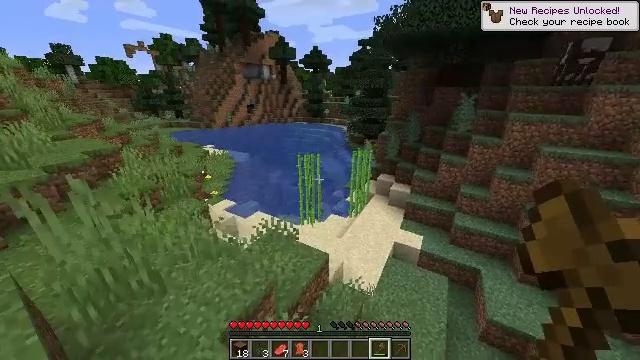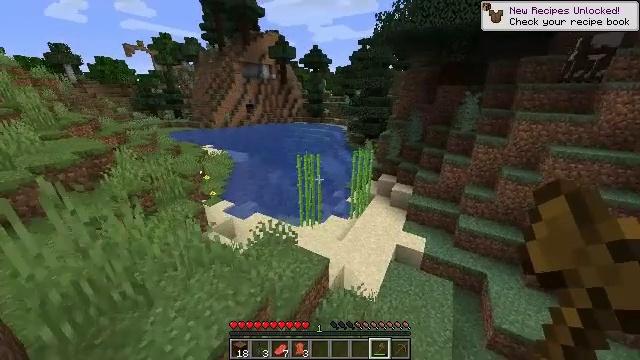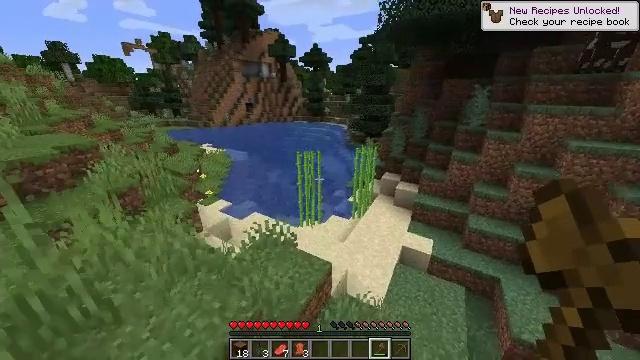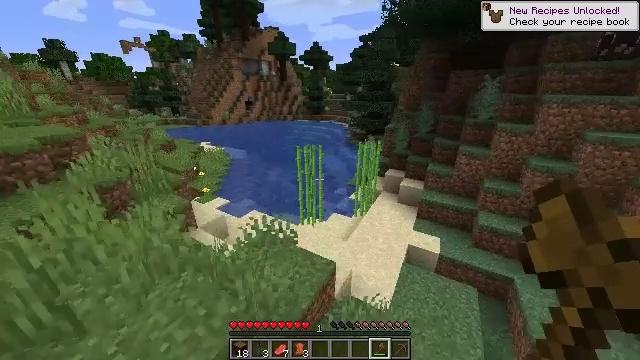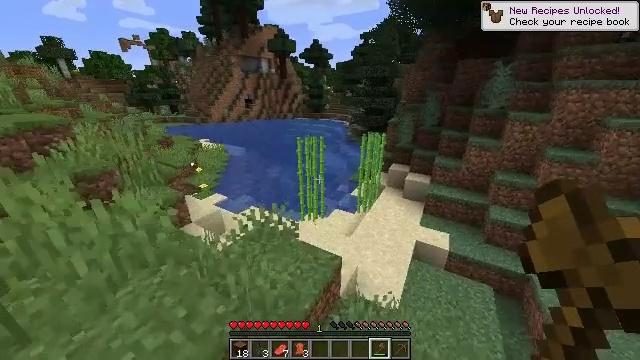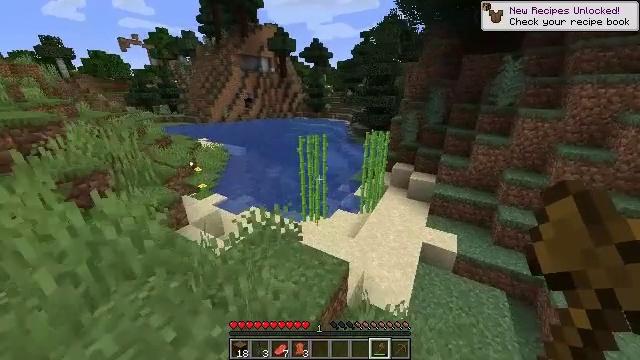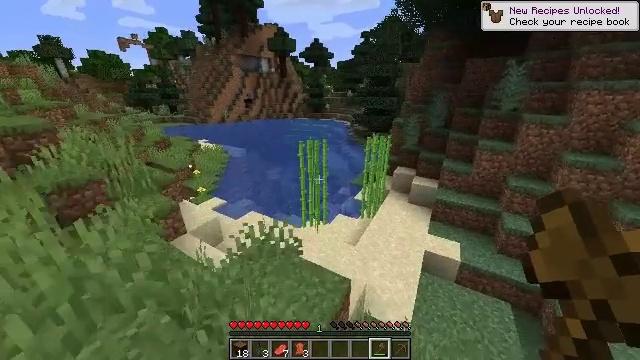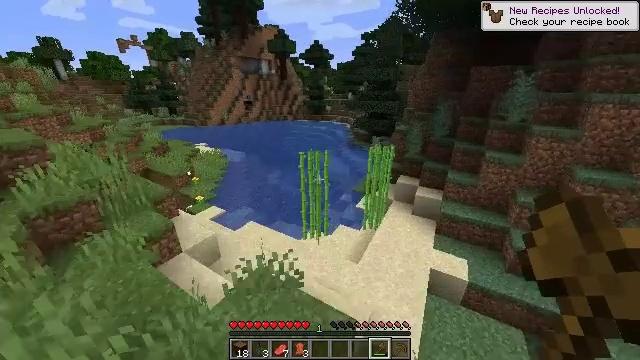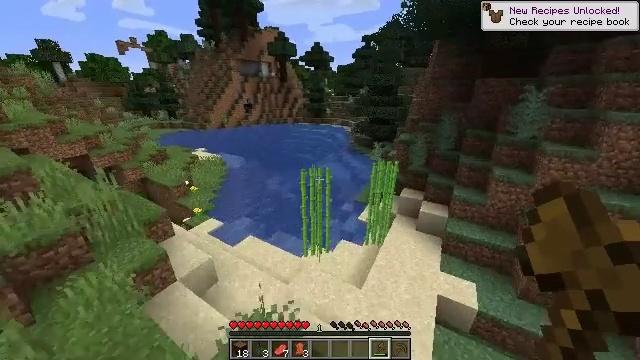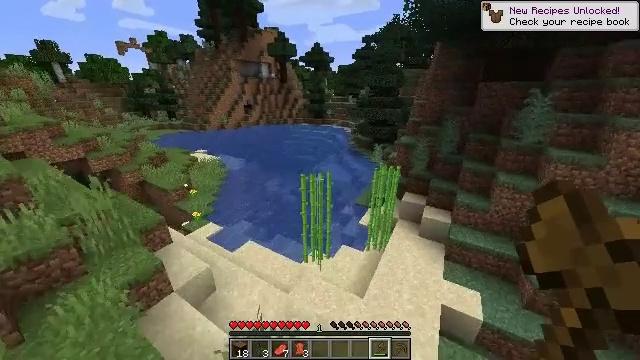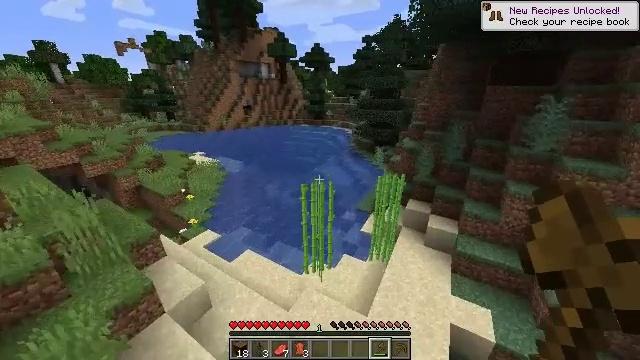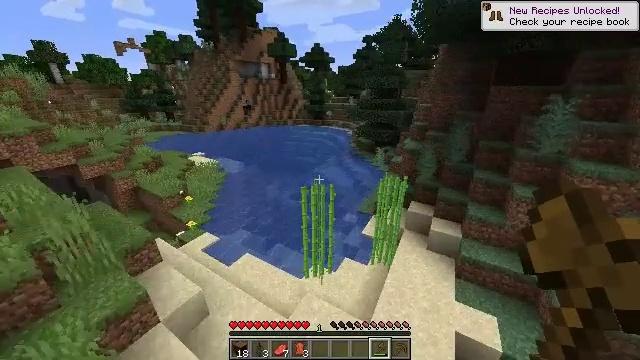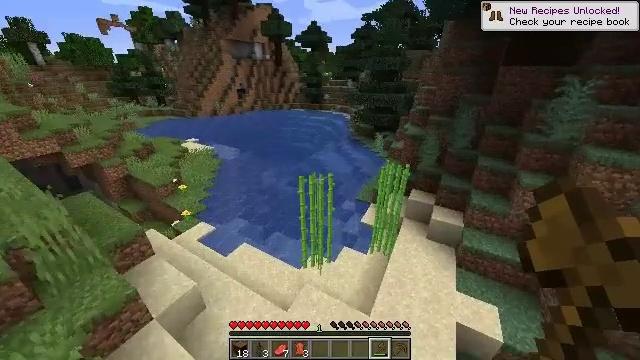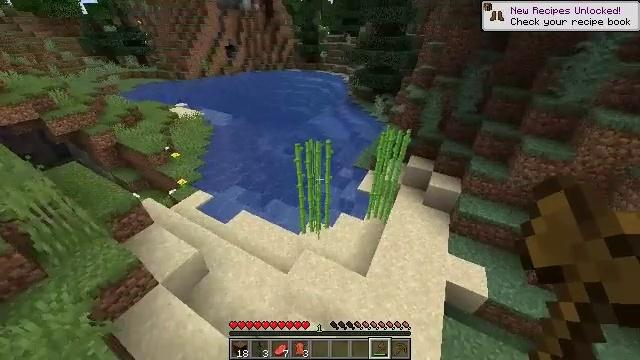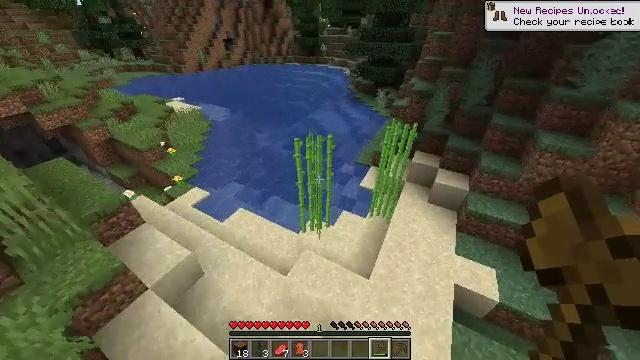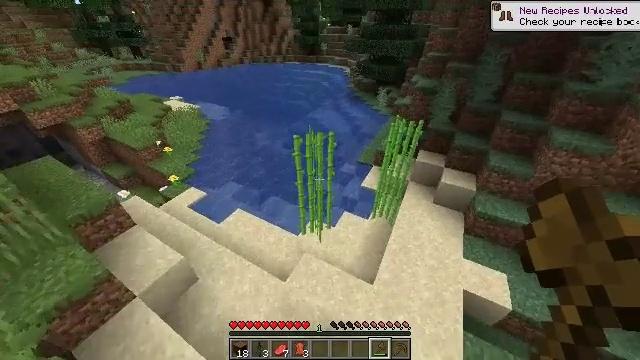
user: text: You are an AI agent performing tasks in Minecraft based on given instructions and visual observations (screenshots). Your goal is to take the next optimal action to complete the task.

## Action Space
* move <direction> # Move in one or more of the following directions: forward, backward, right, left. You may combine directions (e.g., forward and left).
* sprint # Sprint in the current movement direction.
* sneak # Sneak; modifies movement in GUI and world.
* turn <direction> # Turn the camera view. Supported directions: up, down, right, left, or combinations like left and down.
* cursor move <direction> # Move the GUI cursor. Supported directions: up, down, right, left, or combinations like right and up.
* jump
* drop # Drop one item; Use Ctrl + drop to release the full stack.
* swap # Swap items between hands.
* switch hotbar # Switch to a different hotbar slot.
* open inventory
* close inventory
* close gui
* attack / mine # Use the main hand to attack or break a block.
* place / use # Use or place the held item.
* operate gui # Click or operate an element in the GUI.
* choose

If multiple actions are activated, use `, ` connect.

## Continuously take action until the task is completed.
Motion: motion action
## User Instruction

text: Collect sugar cane near water sources.
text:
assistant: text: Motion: move forward and move left, jump
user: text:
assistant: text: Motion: move forward and move left, jump
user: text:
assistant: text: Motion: move forward and move left, jump
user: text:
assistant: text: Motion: move forward and move left, jump
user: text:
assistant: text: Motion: move forward and move left, jump
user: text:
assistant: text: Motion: move forward, jump
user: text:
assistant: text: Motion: move forward, jump
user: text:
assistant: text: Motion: move forward, jump
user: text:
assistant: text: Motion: move forward, jump
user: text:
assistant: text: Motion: move forward, jump
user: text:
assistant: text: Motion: move forward, jump
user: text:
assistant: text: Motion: move forward, turn down, jump
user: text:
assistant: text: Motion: move forward, turn down, jump
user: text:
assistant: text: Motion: move forward, turn down
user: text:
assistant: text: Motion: move forward
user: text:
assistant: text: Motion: move forward
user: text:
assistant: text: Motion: move forward
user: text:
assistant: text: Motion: move forward
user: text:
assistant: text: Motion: move forward
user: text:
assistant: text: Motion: move forward, turn down
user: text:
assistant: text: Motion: move forward and move left, turn right and down
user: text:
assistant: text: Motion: move forward and move left, turn right and down
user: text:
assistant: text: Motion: move forward and move left, turn right and down
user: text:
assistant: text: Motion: move forward and move left, turn right and down
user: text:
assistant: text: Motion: move forward and move left, turn right and down
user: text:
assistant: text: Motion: move forward and move left, turn right and down
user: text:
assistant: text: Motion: move forward, turn right and down, attack / mine
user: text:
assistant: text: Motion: turn right, attack / mine
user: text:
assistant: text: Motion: turn right, attack / mine
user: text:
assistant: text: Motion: no_op